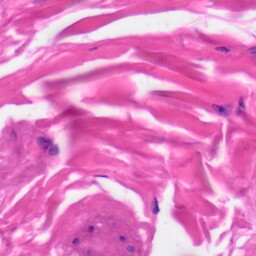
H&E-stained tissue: Skin